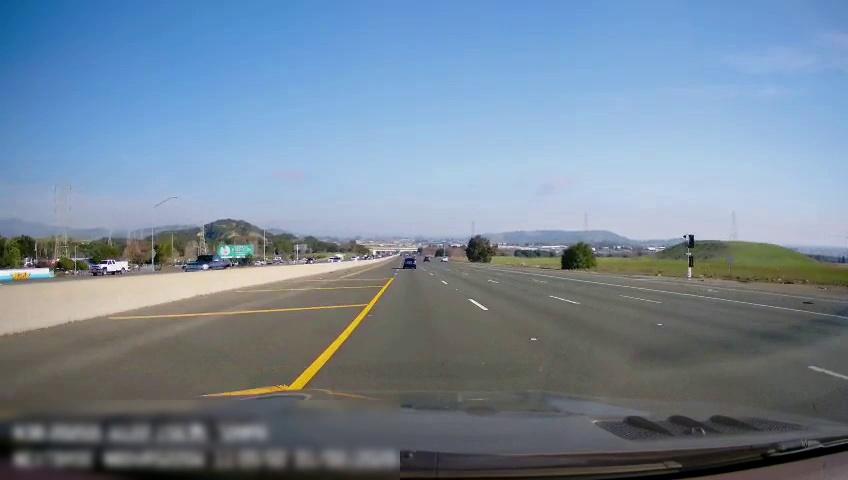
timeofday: Day
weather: Sunny
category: Drivable Space
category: Vehicles | Car
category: Drivable Space
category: Vehicles | Truck
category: Vehicles | Car
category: Lanes | Current Lane
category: Lanes | Alternate Lane
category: Lanes | Current Lane
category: Lanes | Alternate Lane
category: Lanes | Alternate Lane
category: Lanes | Alternate Lane
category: Lanes | Alternate Lane
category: Traffic | Signs